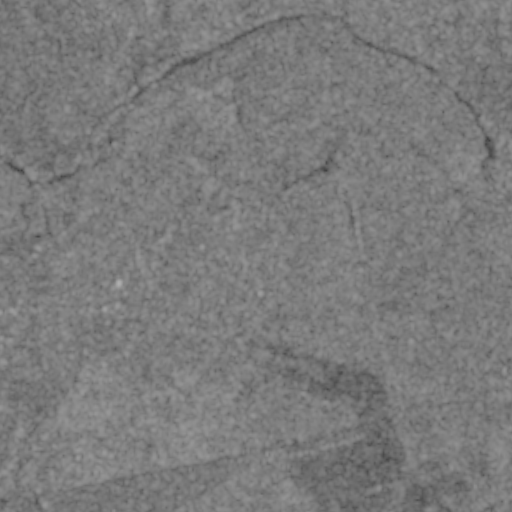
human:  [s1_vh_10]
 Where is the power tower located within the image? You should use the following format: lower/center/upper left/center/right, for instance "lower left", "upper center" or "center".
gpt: The power tower is located in the right of the image.
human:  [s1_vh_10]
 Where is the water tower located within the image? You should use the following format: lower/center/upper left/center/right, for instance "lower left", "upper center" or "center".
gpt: The water tower is located in the center left of the image.
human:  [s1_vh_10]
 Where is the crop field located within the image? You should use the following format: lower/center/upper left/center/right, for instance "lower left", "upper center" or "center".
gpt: There is no crop field in the image.

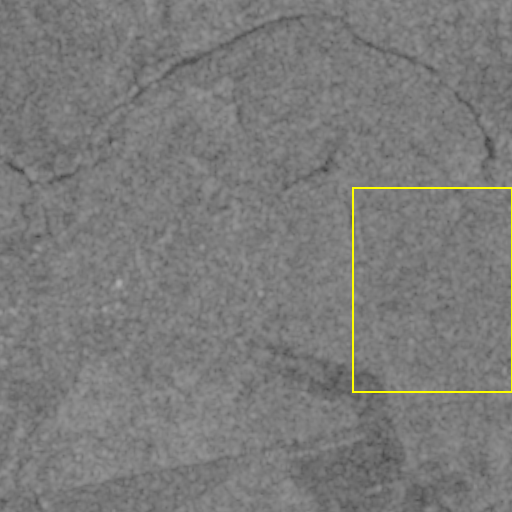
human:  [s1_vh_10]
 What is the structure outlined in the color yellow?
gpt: The structure outlined in yellow is a crop field.
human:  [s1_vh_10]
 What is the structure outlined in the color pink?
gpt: There is no pink outline.